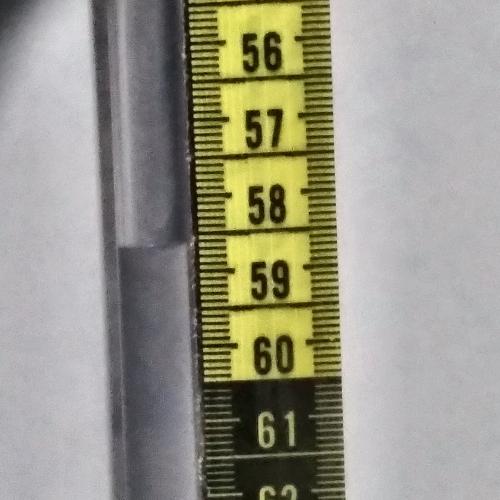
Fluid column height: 58.6 cm